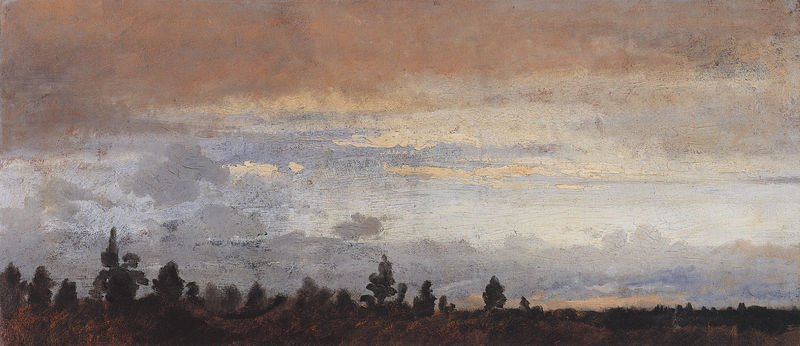
Titel: Bewölkter Abendhimmel
Künstler: Johann Wilhelm Schirmer
Standort: Karlsruhe
Institution: Staatliche Kunsthalle Karlsruhe
Schlagwörter: baum, blau, dunkel, gemälde, himmel, laub, schatten, weiß, wolken, aquarell, bäume, gelb, grün, impressionismus, landschaft, ocker, abend, braun, grau, hell, licht, orange, pastell, schwarz, skizze, ausblick, haus, rot, wiese, wolke, beige, malerei, weit, öl, dämmerung, ebene, erde, feld, ferne, horizont, horizontlinie, morgen, natur, sonnenaufgang, weite, flach, pastos, rauch, sonne, realismus, spitzen, pflanzen, kontrast, rosa, wald, bewölkt, hellblau, düster, perspektive, studie, abends, fläche, dunst, farbe, formen, lila, nebel, sonnenuntergang, herbst, silhouette, stille, romantik, tannen, querformat, turner, duktus, detail, stimmung, abendrot, baumkronen, menschenleer, abendstimmung, umriss, panorama, courbet, blautöne, heide, linie, wolkenzug, wolkig, quer, reihe, flora, lanschaft, brauntöne, rotbraun, rötlich, nadelbäume, dicht, fernsicht, atmosphäre, zwielicht, breit, baumwipfel, wipfel, waldlandschaft, tief, gefühl, froschperspektive, morgens, pinselspuren, rost, flüchtig, dunstig, aufgerissen, breite, wolkendecke, wolkenstudie, rostfarben, aufziehendes unwetter, rpsa, abensrot, bewgter himmel, baumwipfel im vordergrund, himmelsstudie, baunäume